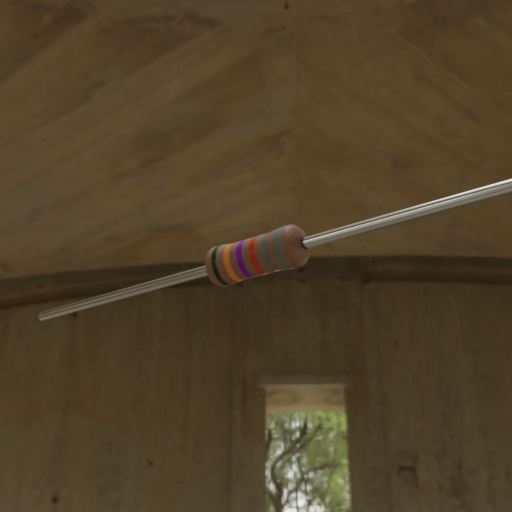
Resistor colour bands (in order): black, orange, violet, red, gray, gray